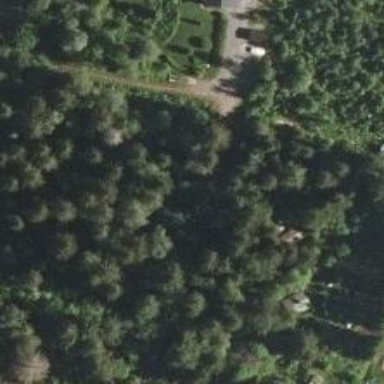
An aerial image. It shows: Driveway leading to service road.